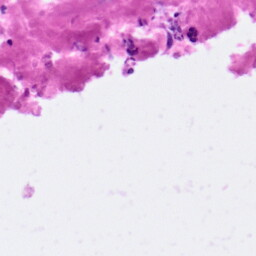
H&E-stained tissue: Pancreatic